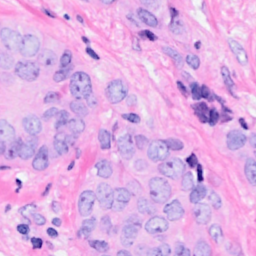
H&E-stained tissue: Breast